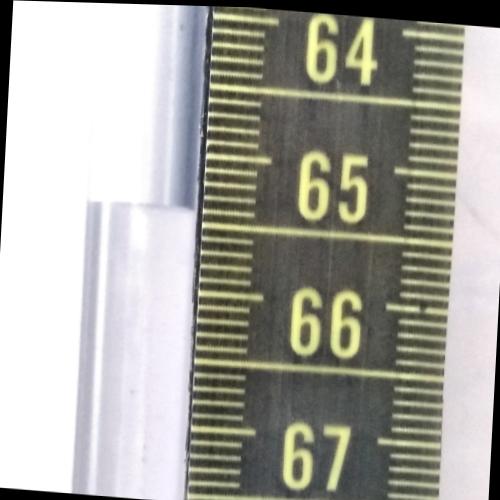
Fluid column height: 65.4 cm